Aerial crown-view tile of a tropical tree (Barro Colorado Island, Panama), acquired 20241112:
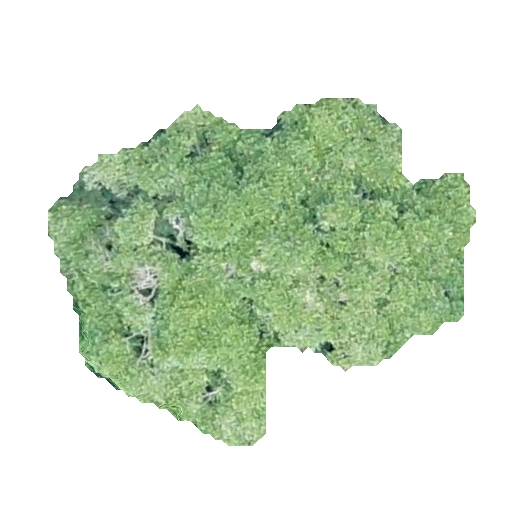
Species: Ficus insipida
GBIF accepted scientific name: Ficus insipida
Crown area: 150.601 m²